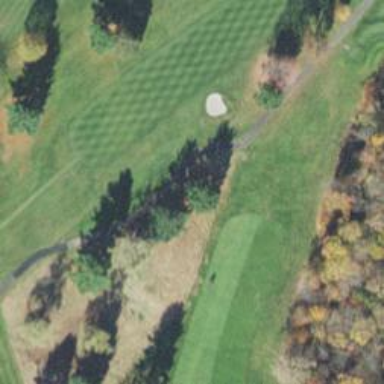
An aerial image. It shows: Path used for both walking and golf.